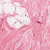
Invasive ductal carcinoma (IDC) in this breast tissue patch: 0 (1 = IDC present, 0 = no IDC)